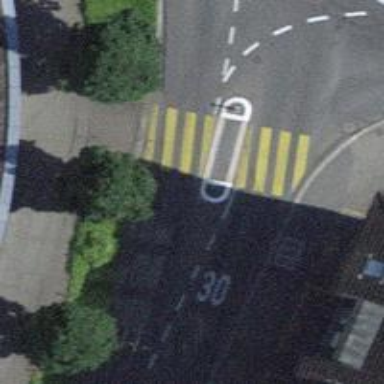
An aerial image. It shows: Uncontrolled zebra crossing with island. The crossing is marked with zebra stripes.